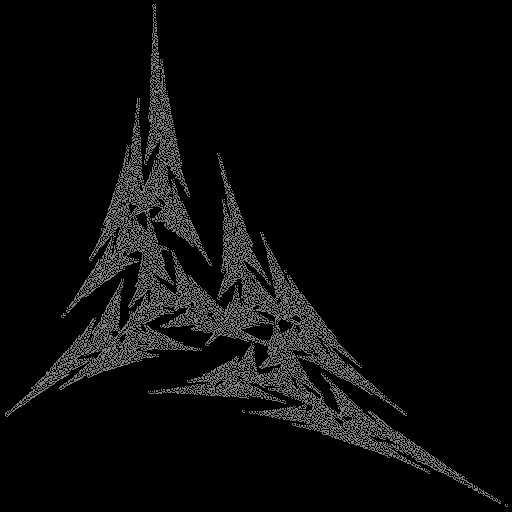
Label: snowcap